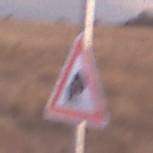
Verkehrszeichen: UnzureichendesLichtraumprofil
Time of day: SunriseSunset
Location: Outdoor (Nature)
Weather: PartlyCloudy
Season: NotSpecified
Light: Natural